Interaction volume radius: 5 \u00c5
Interaction volume height: 25 \u00c5
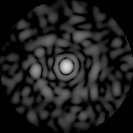
Disorder parameter: 0.8293